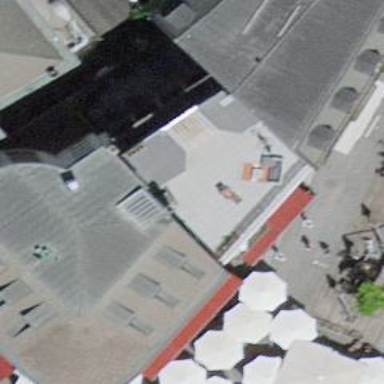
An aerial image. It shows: Restaurant.